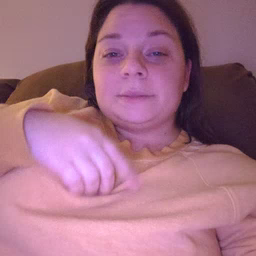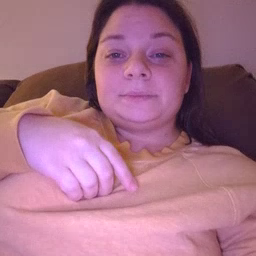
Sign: cheek